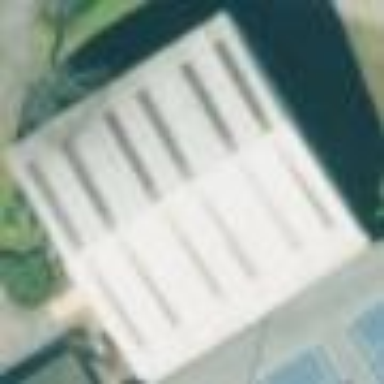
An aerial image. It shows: Building with tennis court.